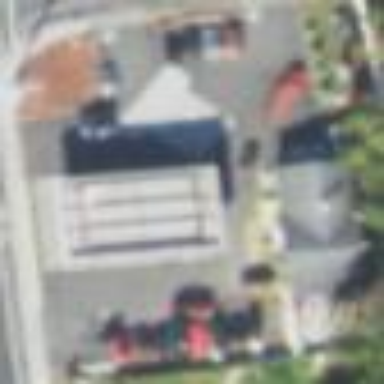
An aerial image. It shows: Fuel station.